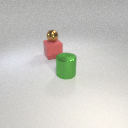
large red rubber cube below small brown metal sphere